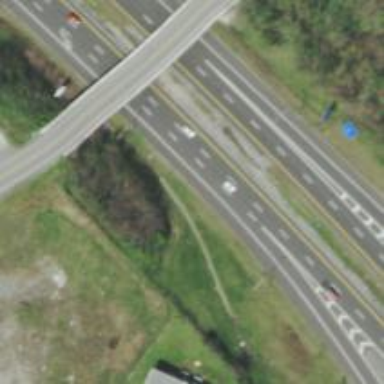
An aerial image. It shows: Motorway junction.